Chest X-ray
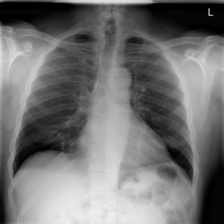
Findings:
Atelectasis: negative
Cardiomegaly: positive
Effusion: negative
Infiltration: negative
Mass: negative
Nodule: negative
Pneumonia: negative
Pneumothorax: negative
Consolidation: negative
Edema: negative
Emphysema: negative
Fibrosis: negative
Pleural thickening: negative
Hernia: negative